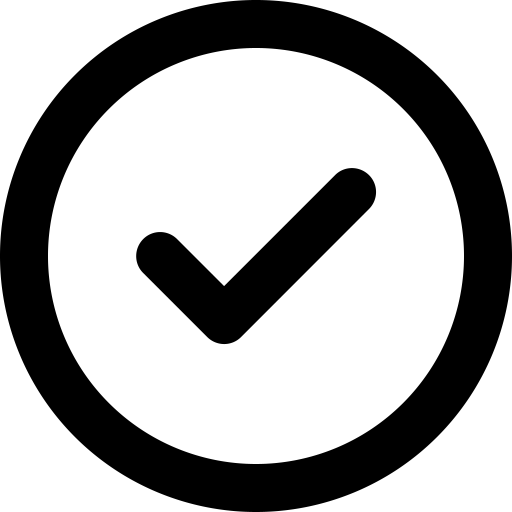
Tags: icon, FontAwesome, fa-icon, outline, circle, check